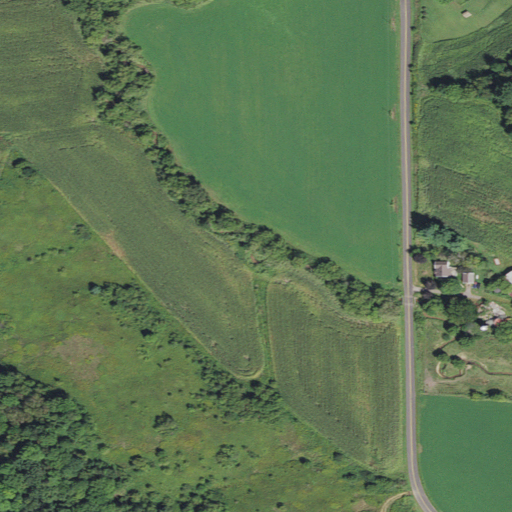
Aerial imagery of valley in Wisconsin named Durst Hollow containing cultivated crops, pasture, low intensity development, deciduous forest, and open development